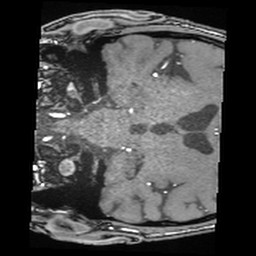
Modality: angio
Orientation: coronal
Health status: ill
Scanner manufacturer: siemens
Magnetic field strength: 3 T
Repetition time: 0.022 s
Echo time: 0.0036 s